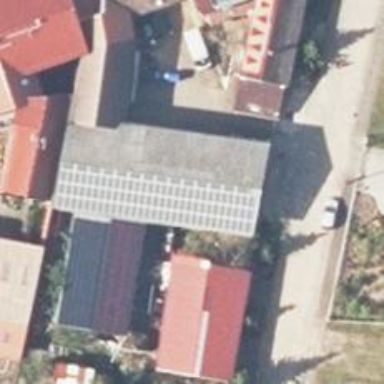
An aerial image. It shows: Solar photovoltaic panel generating electricity through small installation.